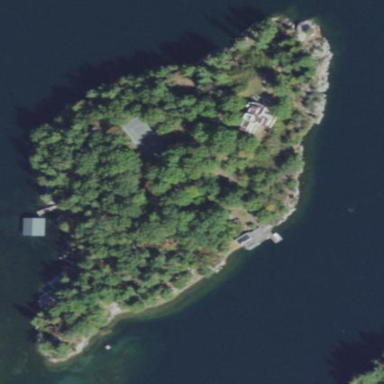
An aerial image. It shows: Islet.